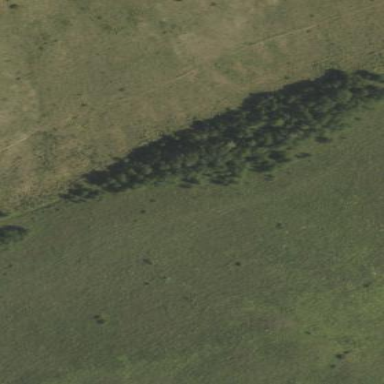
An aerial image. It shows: Deciduous broadleaved woodland area covered with trees.